Question: I am passing to my Razor view this:
'''
public ActionResult NewsList()
{
ViewBag.News = _client.GetNews(Guid.Parse(GetCookieInfo.TokenId));
return View();
}
'''
And my GetNews is this:
'''
public IEnumerable<TokenNews> GetNews(Guid tokenid)
{
var nl = from news in entities.News
where news.TokenId == tokenid &&
DateTime.Now > news.Expiration &&
news.IsActive
orderby news.OrderNumber
select new News
{
NewsTitle = news.NewsTitle,
NewsBody = news.NewsBody,
OrderNumber = news.OrderNumber
};
var newslist = new List<TokenNews>();
foreach (var news in nl)
{
var nw = new TokenNews();
nw.Body = news.NewsBody;
nw.Title = news.NewsTitle;
newslist.Add(nw);
}
return newslist;
}
'''
And my TokenNews is this:
'''
[DataContract]
public class TokenNews
{
private string title = string.Empty;
private string body = string.Empty;
public string Title {
get { return title; }
set { title = value; }
}
public string Body
{
get { return body; }
set { body = value; }
}
}
'''
My NewsList.cshtml view looks like this:
@using SuburbanCustPortal.SuburbanService
'''
<br />
@foreach (var nws in (IEnumerable<TokenNews>) ViewBag.News)
{
<div class="leftdiv">
<br/>
<label class="sizedCustomerlabel">
@nws.Body
</label>
</div>
}
'''
My problem is the '@nws.Body'. The nws is not giving me the Title or Body in my TokenNews.
It is giving me the message:
> Cannot resolve symbol body.
This has to be something I'm overlooking a hundred times but I just cannot figure it out.
Any suggestions?
In response to Umar Farooq Khawaja:
I did as you showed and this is what happened:

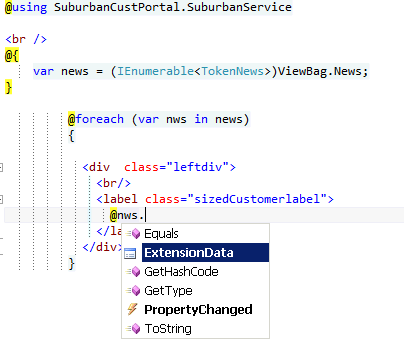
Answer: You need to apply 'DataMember' attribute to your 'TokenNews' class on the public properties. Remember to regenerate the client for the 'SuburbanCustPortal.SuburbanService' service that uses the 'TokenNews' class afterwards. I also used auto-generated properties rather than ones backed by private fields just to make the code a bit cleaner.
'''
[DataContract]
public class TokenNews
{
[DataMember]
public string Title
{
get;
set;
}
[DataMember]
public string Body
{
get;
set;
}
}
'''
If this doesn't work, try first storing 'ViewBag.News' in a statically typed variable and then iterating over it using the new statically typed reference, e.g.
'''
<br />
@{
var news = (IEnumerable<TokenNews>)ViewBag.News;
}
@foreach (var item in news)
{
<div class="leftdiv">
<br />
<label class="sizedCustomerLabel">
@item.Body
</label>
</div>
}
'''
Also, you can refactor the following method this way:
'''
public IEnumerable<TokenNews> GetNews(Guid tokenid)
{
var newslist = from news in entities.News
where news.TokenId == tokenid &&
DateTime.Now > news.Expiration &&
news.IsActive
orderby news.OrderNumber
select new TokenNews
{
Title = news.NewsTitle,
Body = news.NewsBody
};
return newslist.ToArray();
}
'''